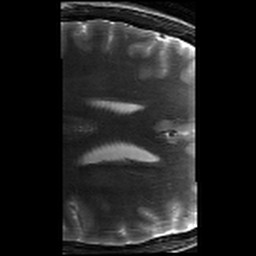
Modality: T2w
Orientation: axial
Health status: healthy
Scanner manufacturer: siemens
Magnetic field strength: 3 T
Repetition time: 8.02 s
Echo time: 0.08 s